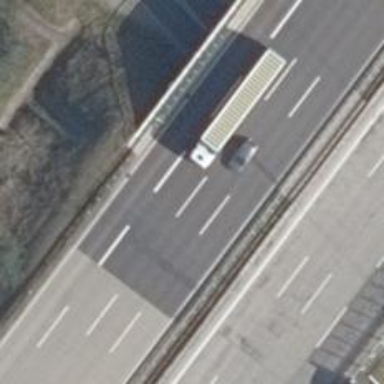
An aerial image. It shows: Motorway bridge with asphalt surface.